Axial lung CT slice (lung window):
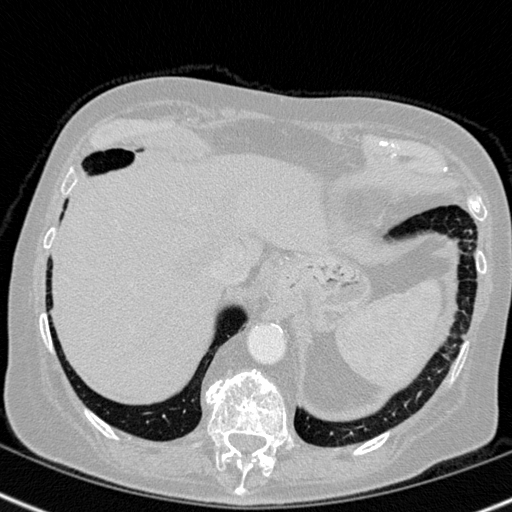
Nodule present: no